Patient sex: M
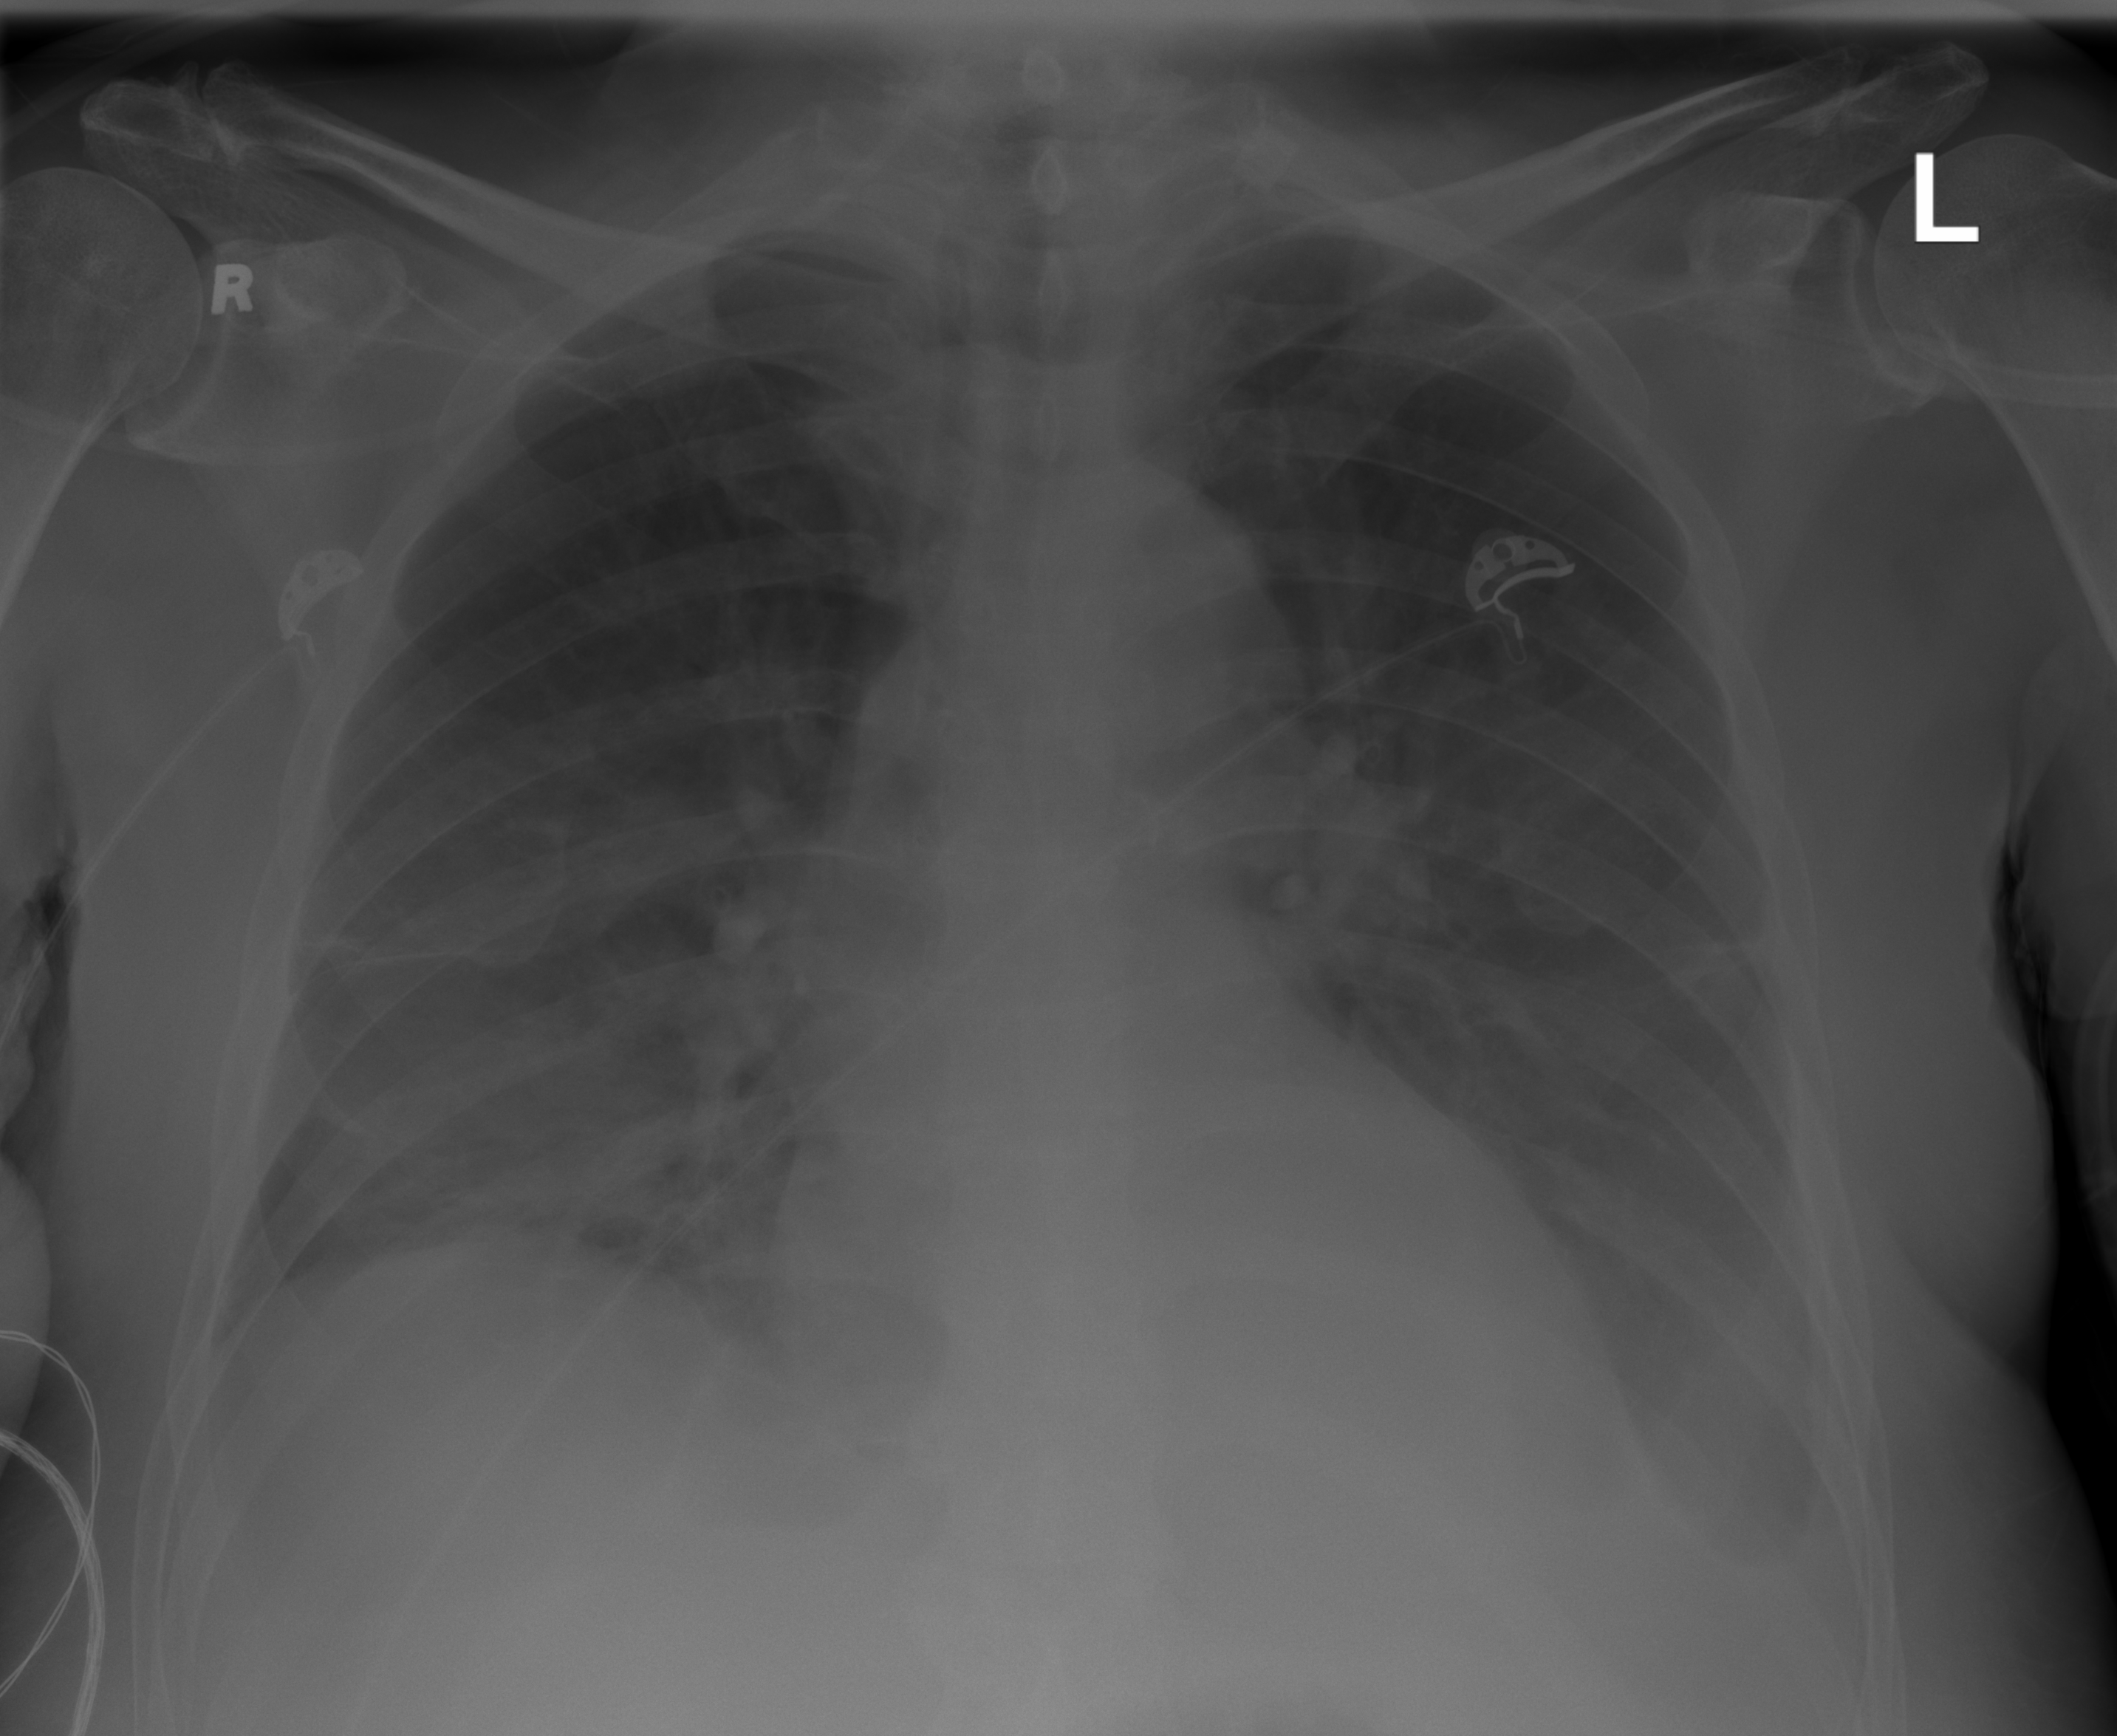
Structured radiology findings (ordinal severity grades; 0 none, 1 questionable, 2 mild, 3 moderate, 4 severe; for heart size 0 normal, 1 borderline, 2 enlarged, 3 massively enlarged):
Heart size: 1
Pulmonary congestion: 0
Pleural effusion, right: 1
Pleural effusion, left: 2
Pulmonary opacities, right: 2
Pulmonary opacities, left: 0
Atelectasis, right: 2
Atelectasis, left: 2